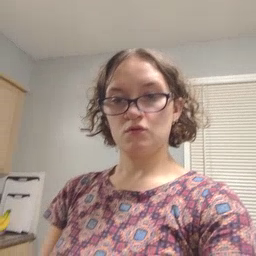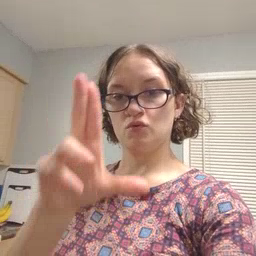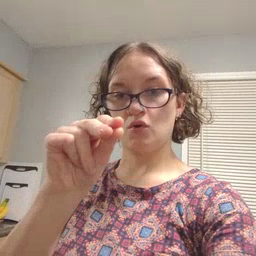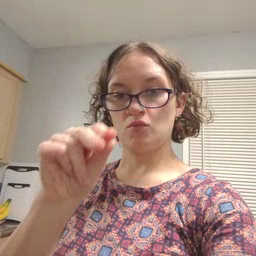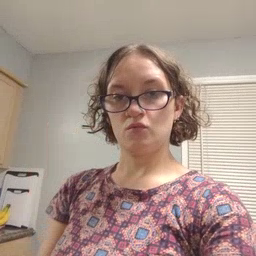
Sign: no